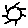
Label: sun